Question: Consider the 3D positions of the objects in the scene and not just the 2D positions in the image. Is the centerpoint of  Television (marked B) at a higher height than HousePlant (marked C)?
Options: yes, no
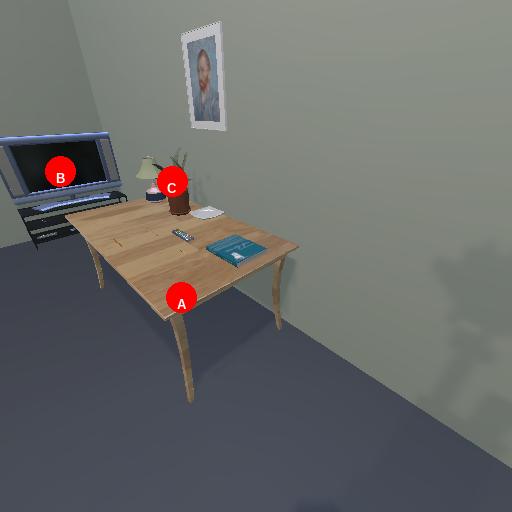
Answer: yes